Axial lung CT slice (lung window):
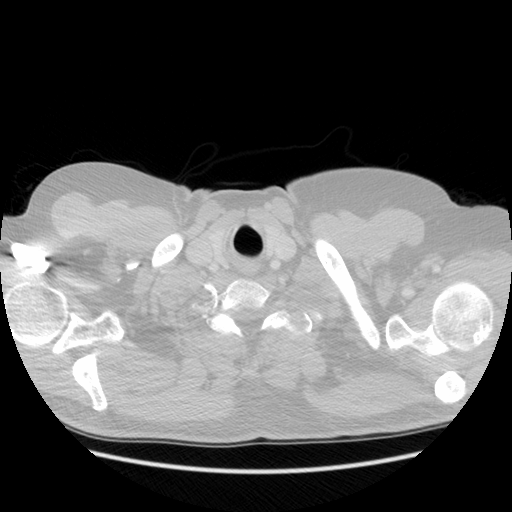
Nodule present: no